Question: From the below program, I understand that local frame(square)(blue colour box) in the below Environment diagram belongs to(nothing but), the local ACTIVATION RECORD of () method of an object of class 'function'. This 'function' class object is created internally when we defined function square(x).

My question is:
If my understanding is correct above, then to whom(which class object's method) does global frame belong to?
Because, I feel, the control has been passed from some method of an object(particular class type) to square.(3) method.
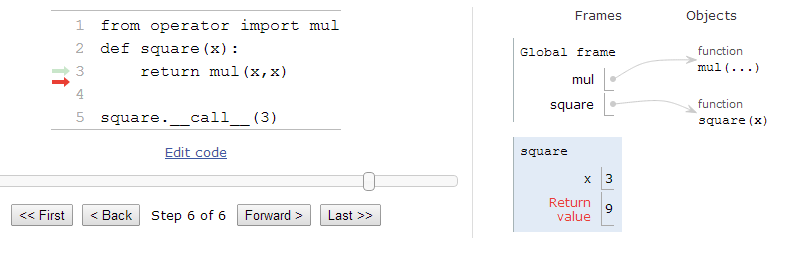
Answer: When a function is defined, it's assigned the read-only attribute 'func_globals' (a.k.a. '__globals__' since 2.6 and only that since 3.0) which corresponds to the current module namespace (like a view to the 'module.__dict__'). You can try, for example:
'''
>>> square.func_globals
# get a big dictionary-like object here
'''
This object is queried every time the function accesses a global variable. When you later import this function in some other module, it will still keep the reference to its original scope and will take the globals from there. In other words, the code:
'''
def square(x):
return mul(x, x)
'''
is roughly the same as:
'''
def square(x):
return globals()<URL>
'''
or
'''
def square(x):
return square.func_globals<URL>
'''
So, in one sentence: function's globals belong to the module where it is defined, and accessed through the function object's attributes.
More elaborated version of what happens underneath (applies to CPython). The most important thing to understand about Python is, that, unlike C etc, it has no clear separation between "declaration" and "execution". When you load a module, its code is simply executed. When the interpreter comes across a function definition, it creates the function object and assigns it to the variable. Whatever has been defined or imported into the module will become available to the function as global variables. Lets have a look at the function object:
'''
>>> import dis
>>> dis.dis(square.func_code) # disassemble the function's bytecode
2 0 LOAD_GLOBAL 0 (mul)
3 LOAD_FAST 0 (x)
6 LOAD_FAST 0 (x)
9 CALL_FUNCTION 2
12 RETURN_VALUE
>>> square.func_code.co_names
('mul',)
'''
You can see the code 'LOAD_GLOBAL 0' in the beginning. That means:
1. find the name with the index 0 in co_names, which is 'mul'
2. find the name 'mul' in func_globals and load it to the stack
3. do the rest of the logic